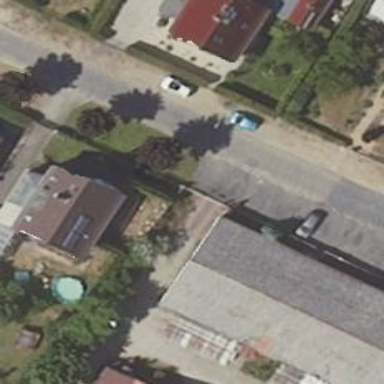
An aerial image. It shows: Residential road with asphalt surface.